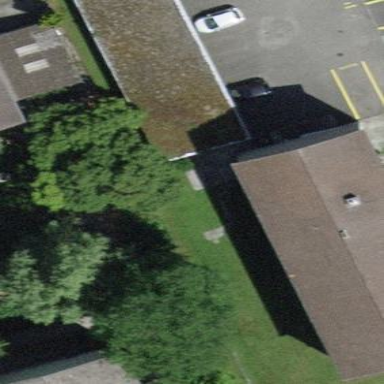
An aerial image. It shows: Group of garages.